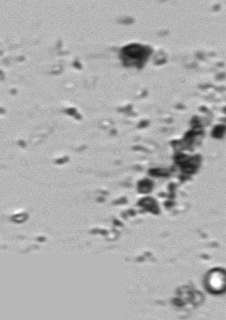
Label: Phaeocystis_debris